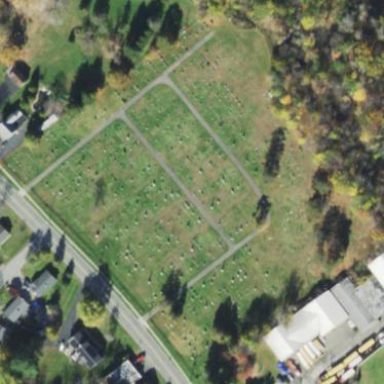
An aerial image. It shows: Cemetery.